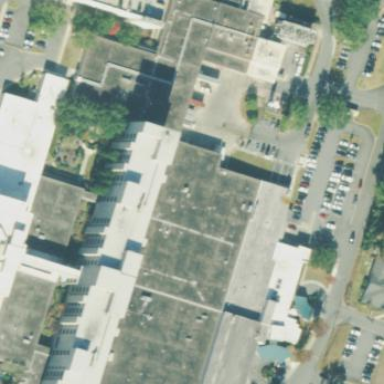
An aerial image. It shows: Hospital building.